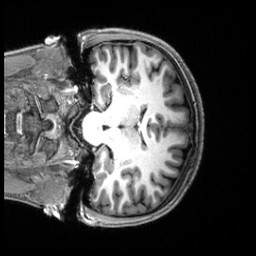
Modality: T1w
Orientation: coronal
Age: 19
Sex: female
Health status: healthy
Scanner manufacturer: siemens
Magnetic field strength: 3 T
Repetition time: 2.5 s
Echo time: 0.00222 s